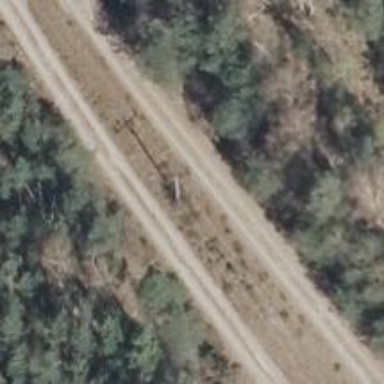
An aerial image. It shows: Minor power line with three cables.